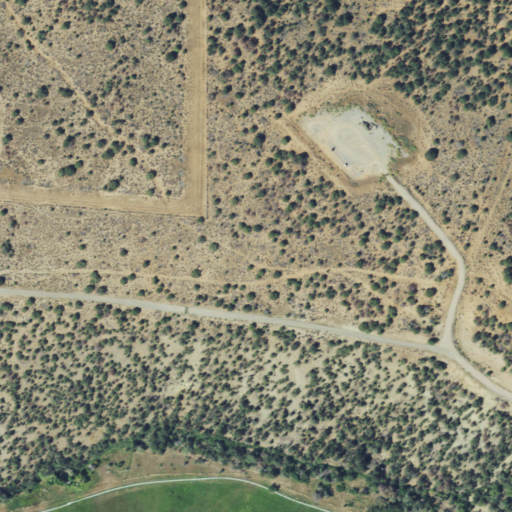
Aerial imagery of mountain in Colorado named Tunnel Hill containing shrub, evergreen forest, pasture, and low intensity development